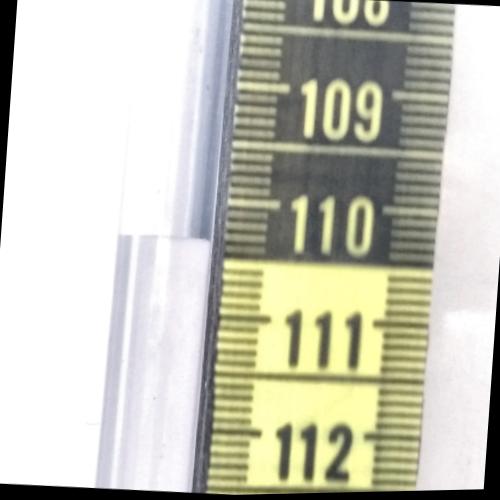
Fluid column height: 110.3 cm